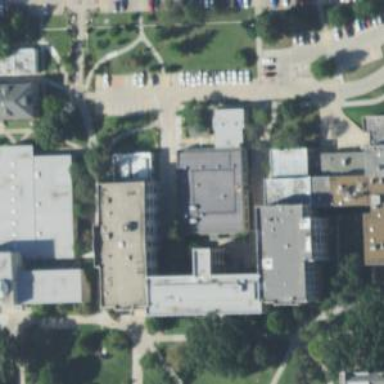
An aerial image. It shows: View of university building.